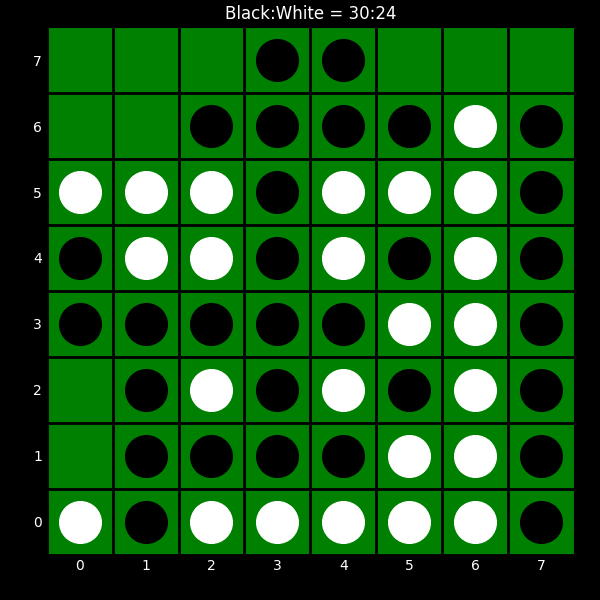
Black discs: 30
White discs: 24